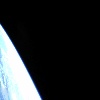
Label: space